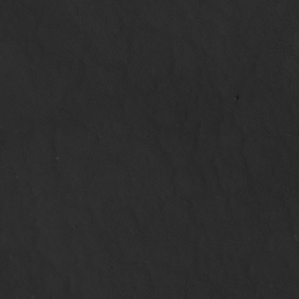
Label: non_frost